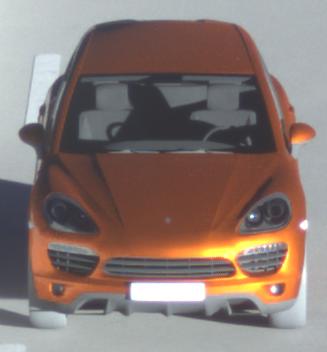
Make: Porsche
Model: Cayenne
Detailed model: Cayenne (958)
Model produced from: 2010/05
Model produced until: 2014/07
Doors: 5
Color: orange
Road condition: dry road
Daytime: sunrise or sunset
Contrast: low contrast